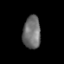
Tissue: lung
Cell type: Others
Senescence score: 0.24
Nuclear area (px): 570
Mean DAPI intensity: 111.179